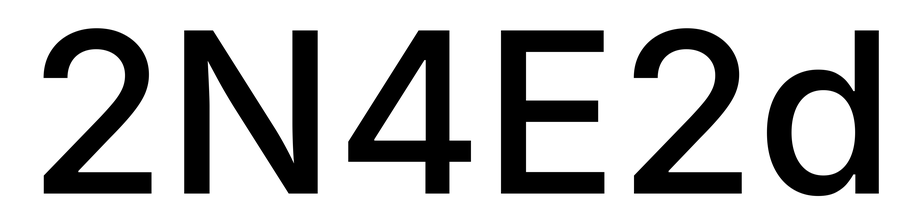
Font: Inter_Medium